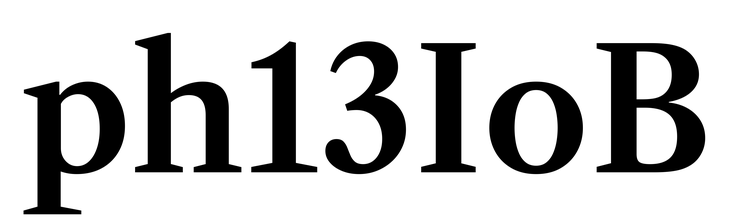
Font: LibreCaslonText_SemiBold